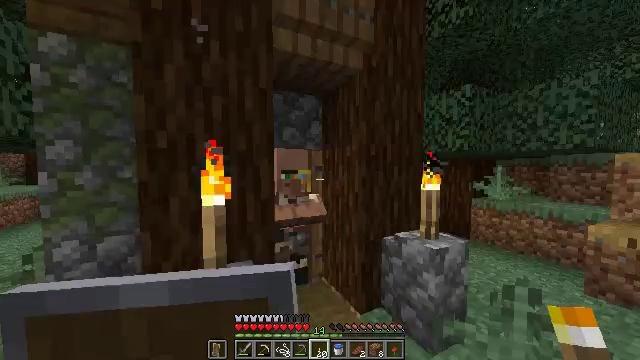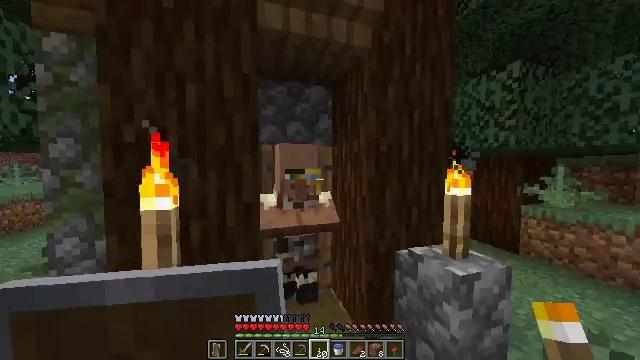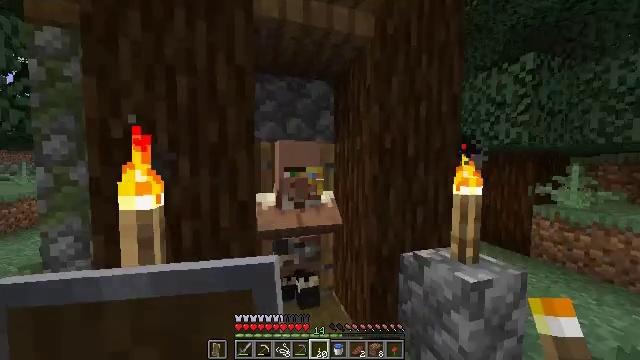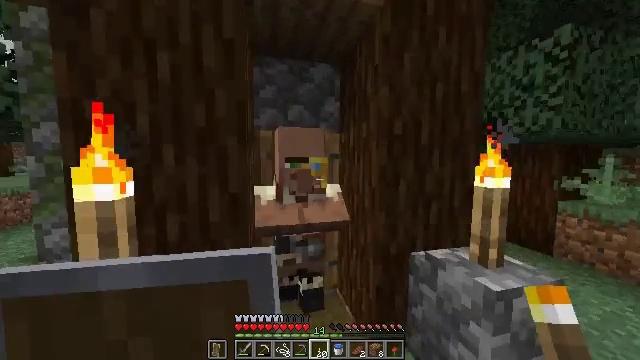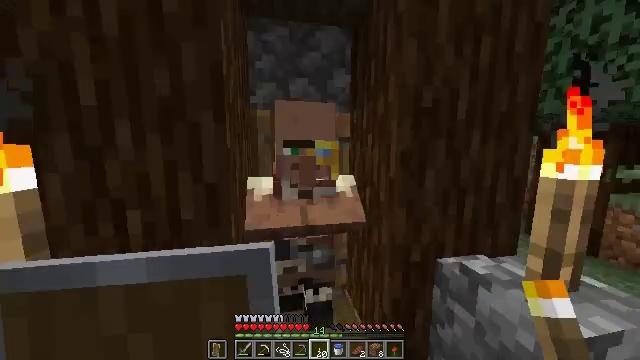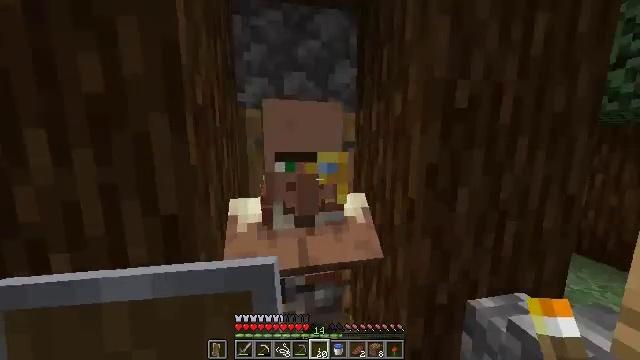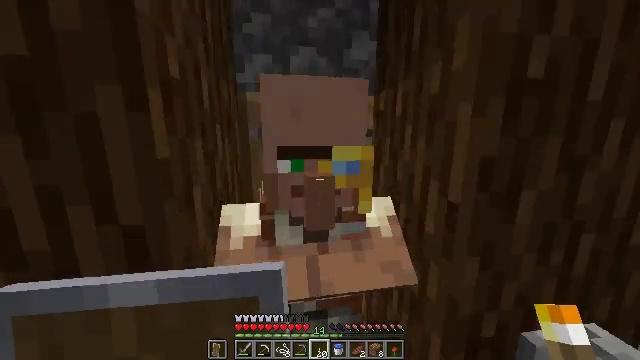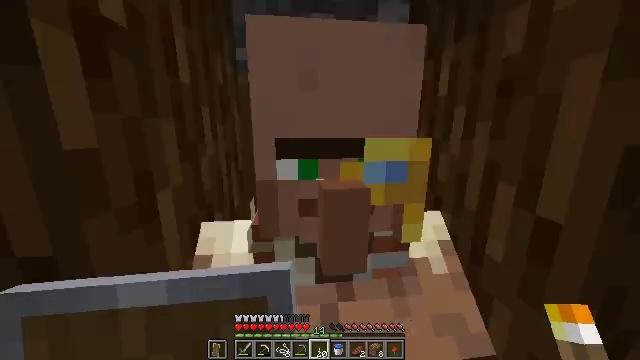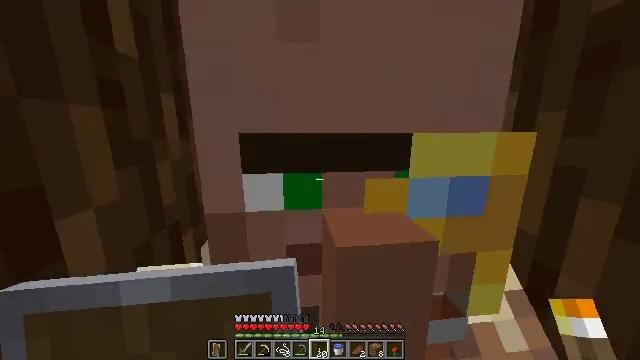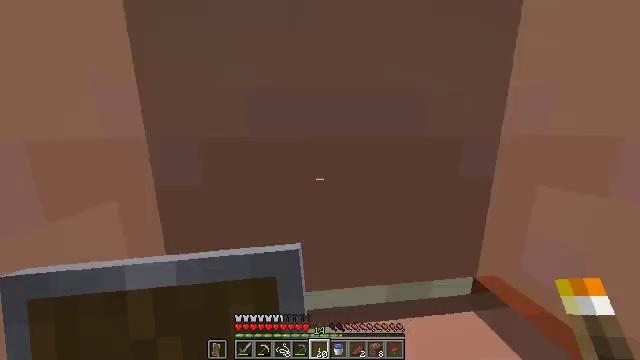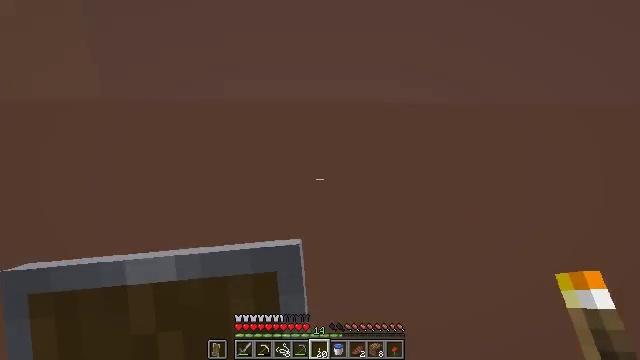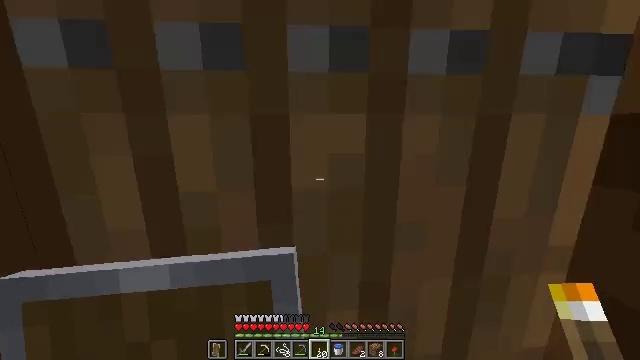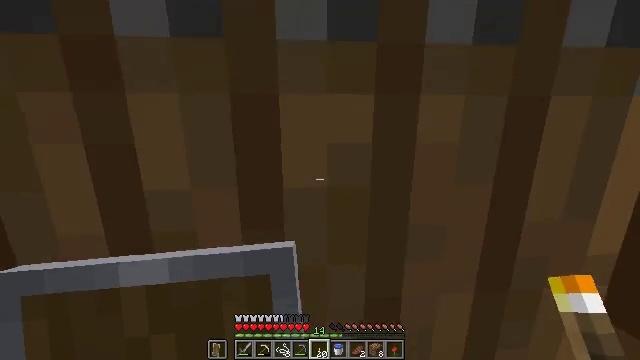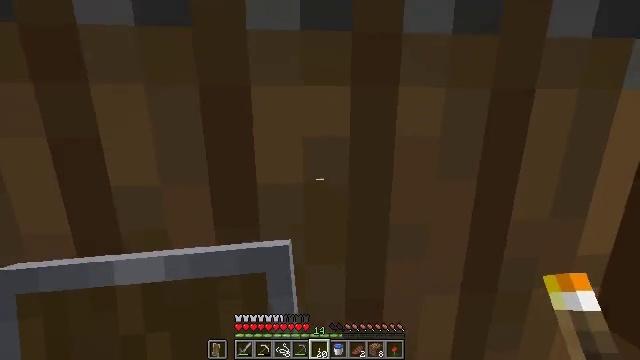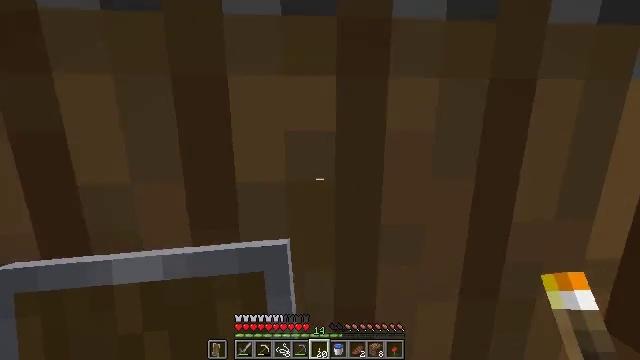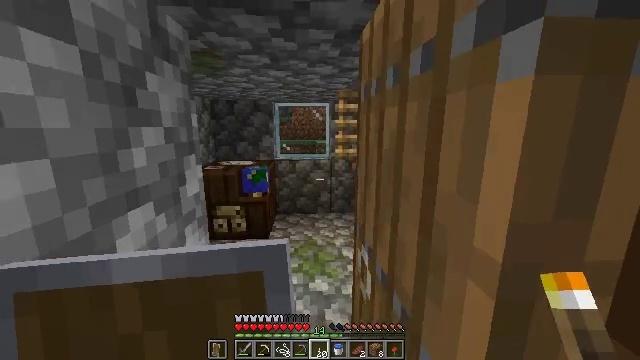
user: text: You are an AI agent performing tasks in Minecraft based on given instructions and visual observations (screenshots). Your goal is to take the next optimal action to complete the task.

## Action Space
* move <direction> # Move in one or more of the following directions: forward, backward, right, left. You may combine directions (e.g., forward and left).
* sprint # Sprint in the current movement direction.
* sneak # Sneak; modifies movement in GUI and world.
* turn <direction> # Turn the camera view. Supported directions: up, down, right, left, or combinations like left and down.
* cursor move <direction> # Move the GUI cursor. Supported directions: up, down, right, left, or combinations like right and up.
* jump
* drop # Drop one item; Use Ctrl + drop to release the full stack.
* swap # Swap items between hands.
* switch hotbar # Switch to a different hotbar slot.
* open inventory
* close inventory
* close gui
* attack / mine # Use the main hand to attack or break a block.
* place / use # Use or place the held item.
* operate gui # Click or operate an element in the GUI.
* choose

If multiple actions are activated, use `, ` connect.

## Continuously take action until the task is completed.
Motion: motion action
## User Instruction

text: Combine blue dye with wool to create blue wool.
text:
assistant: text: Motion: move forward, turn left
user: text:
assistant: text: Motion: move forward, turn left
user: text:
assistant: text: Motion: move forward, turn left and down
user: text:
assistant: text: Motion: move forward, turn left and down
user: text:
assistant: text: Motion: move forward
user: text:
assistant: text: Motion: move forward, turn left and down
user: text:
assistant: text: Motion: move forward, turn left and down
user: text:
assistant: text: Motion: move forward
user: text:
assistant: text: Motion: move forward
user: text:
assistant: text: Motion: move forward
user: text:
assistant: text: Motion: move forward
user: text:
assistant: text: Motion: move forward
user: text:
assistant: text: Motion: move forward
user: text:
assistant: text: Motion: move forward
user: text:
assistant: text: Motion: move forward, use / place
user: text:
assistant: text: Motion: move forward, use / place
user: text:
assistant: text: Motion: move forward
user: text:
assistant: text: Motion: move forward
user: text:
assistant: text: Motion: move forward, turn left and down
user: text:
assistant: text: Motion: move forward, turn left
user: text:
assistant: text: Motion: move forward
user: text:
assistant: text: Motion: move forward and move left
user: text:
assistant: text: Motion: move forward and move left
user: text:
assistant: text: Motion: move forward and move left
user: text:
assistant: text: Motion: move forward and move left
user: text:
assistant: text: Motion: move forward
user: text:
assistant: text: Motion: move forward
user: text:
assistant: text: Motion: move forward, turn right
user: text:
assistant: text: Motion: move forward, turn right and up
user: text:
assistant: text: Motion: move forward, turn right and up